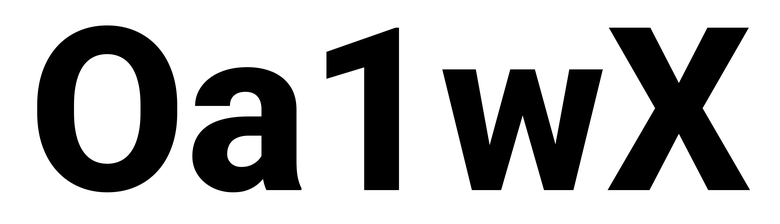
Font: Roboto_ExtraBold